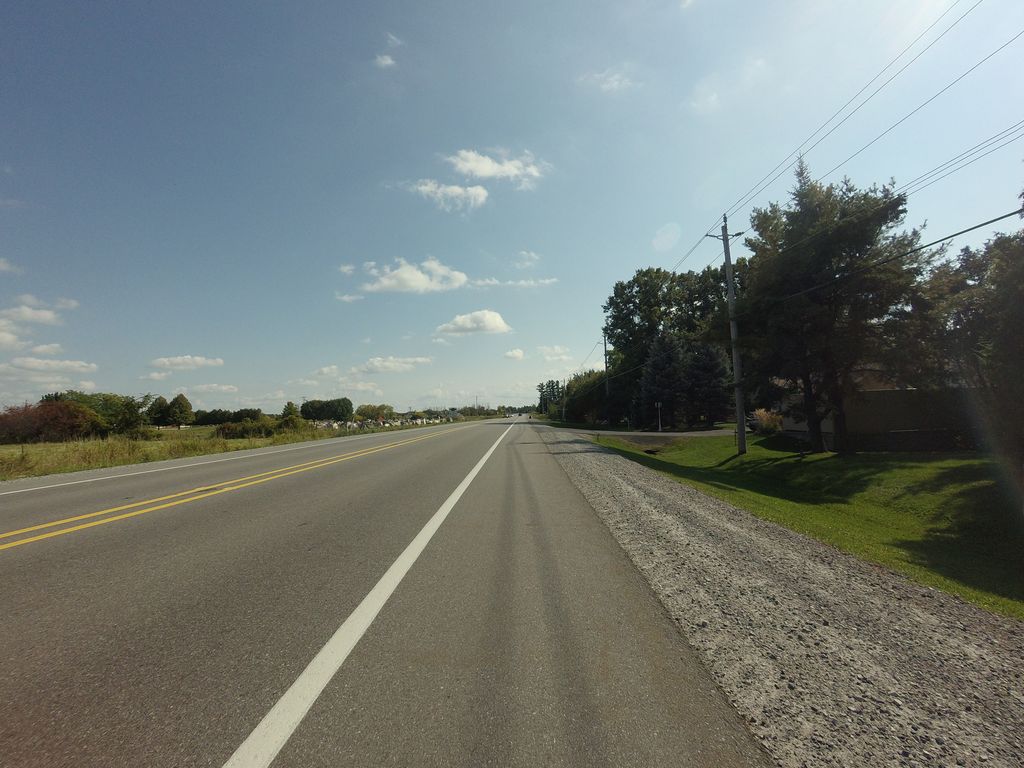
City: ottawa-gatineau